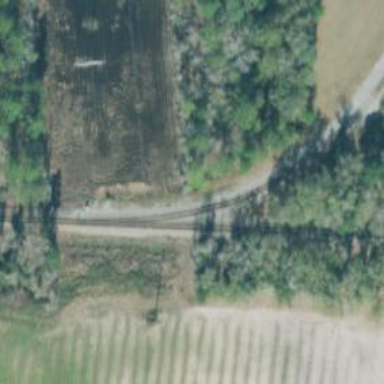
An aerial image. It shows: Rail spur service.